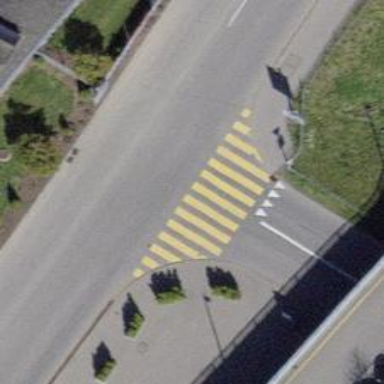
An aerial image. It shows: Uncontrolled zebra crossing with yellow markings.